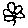
Label: flower